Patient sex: M
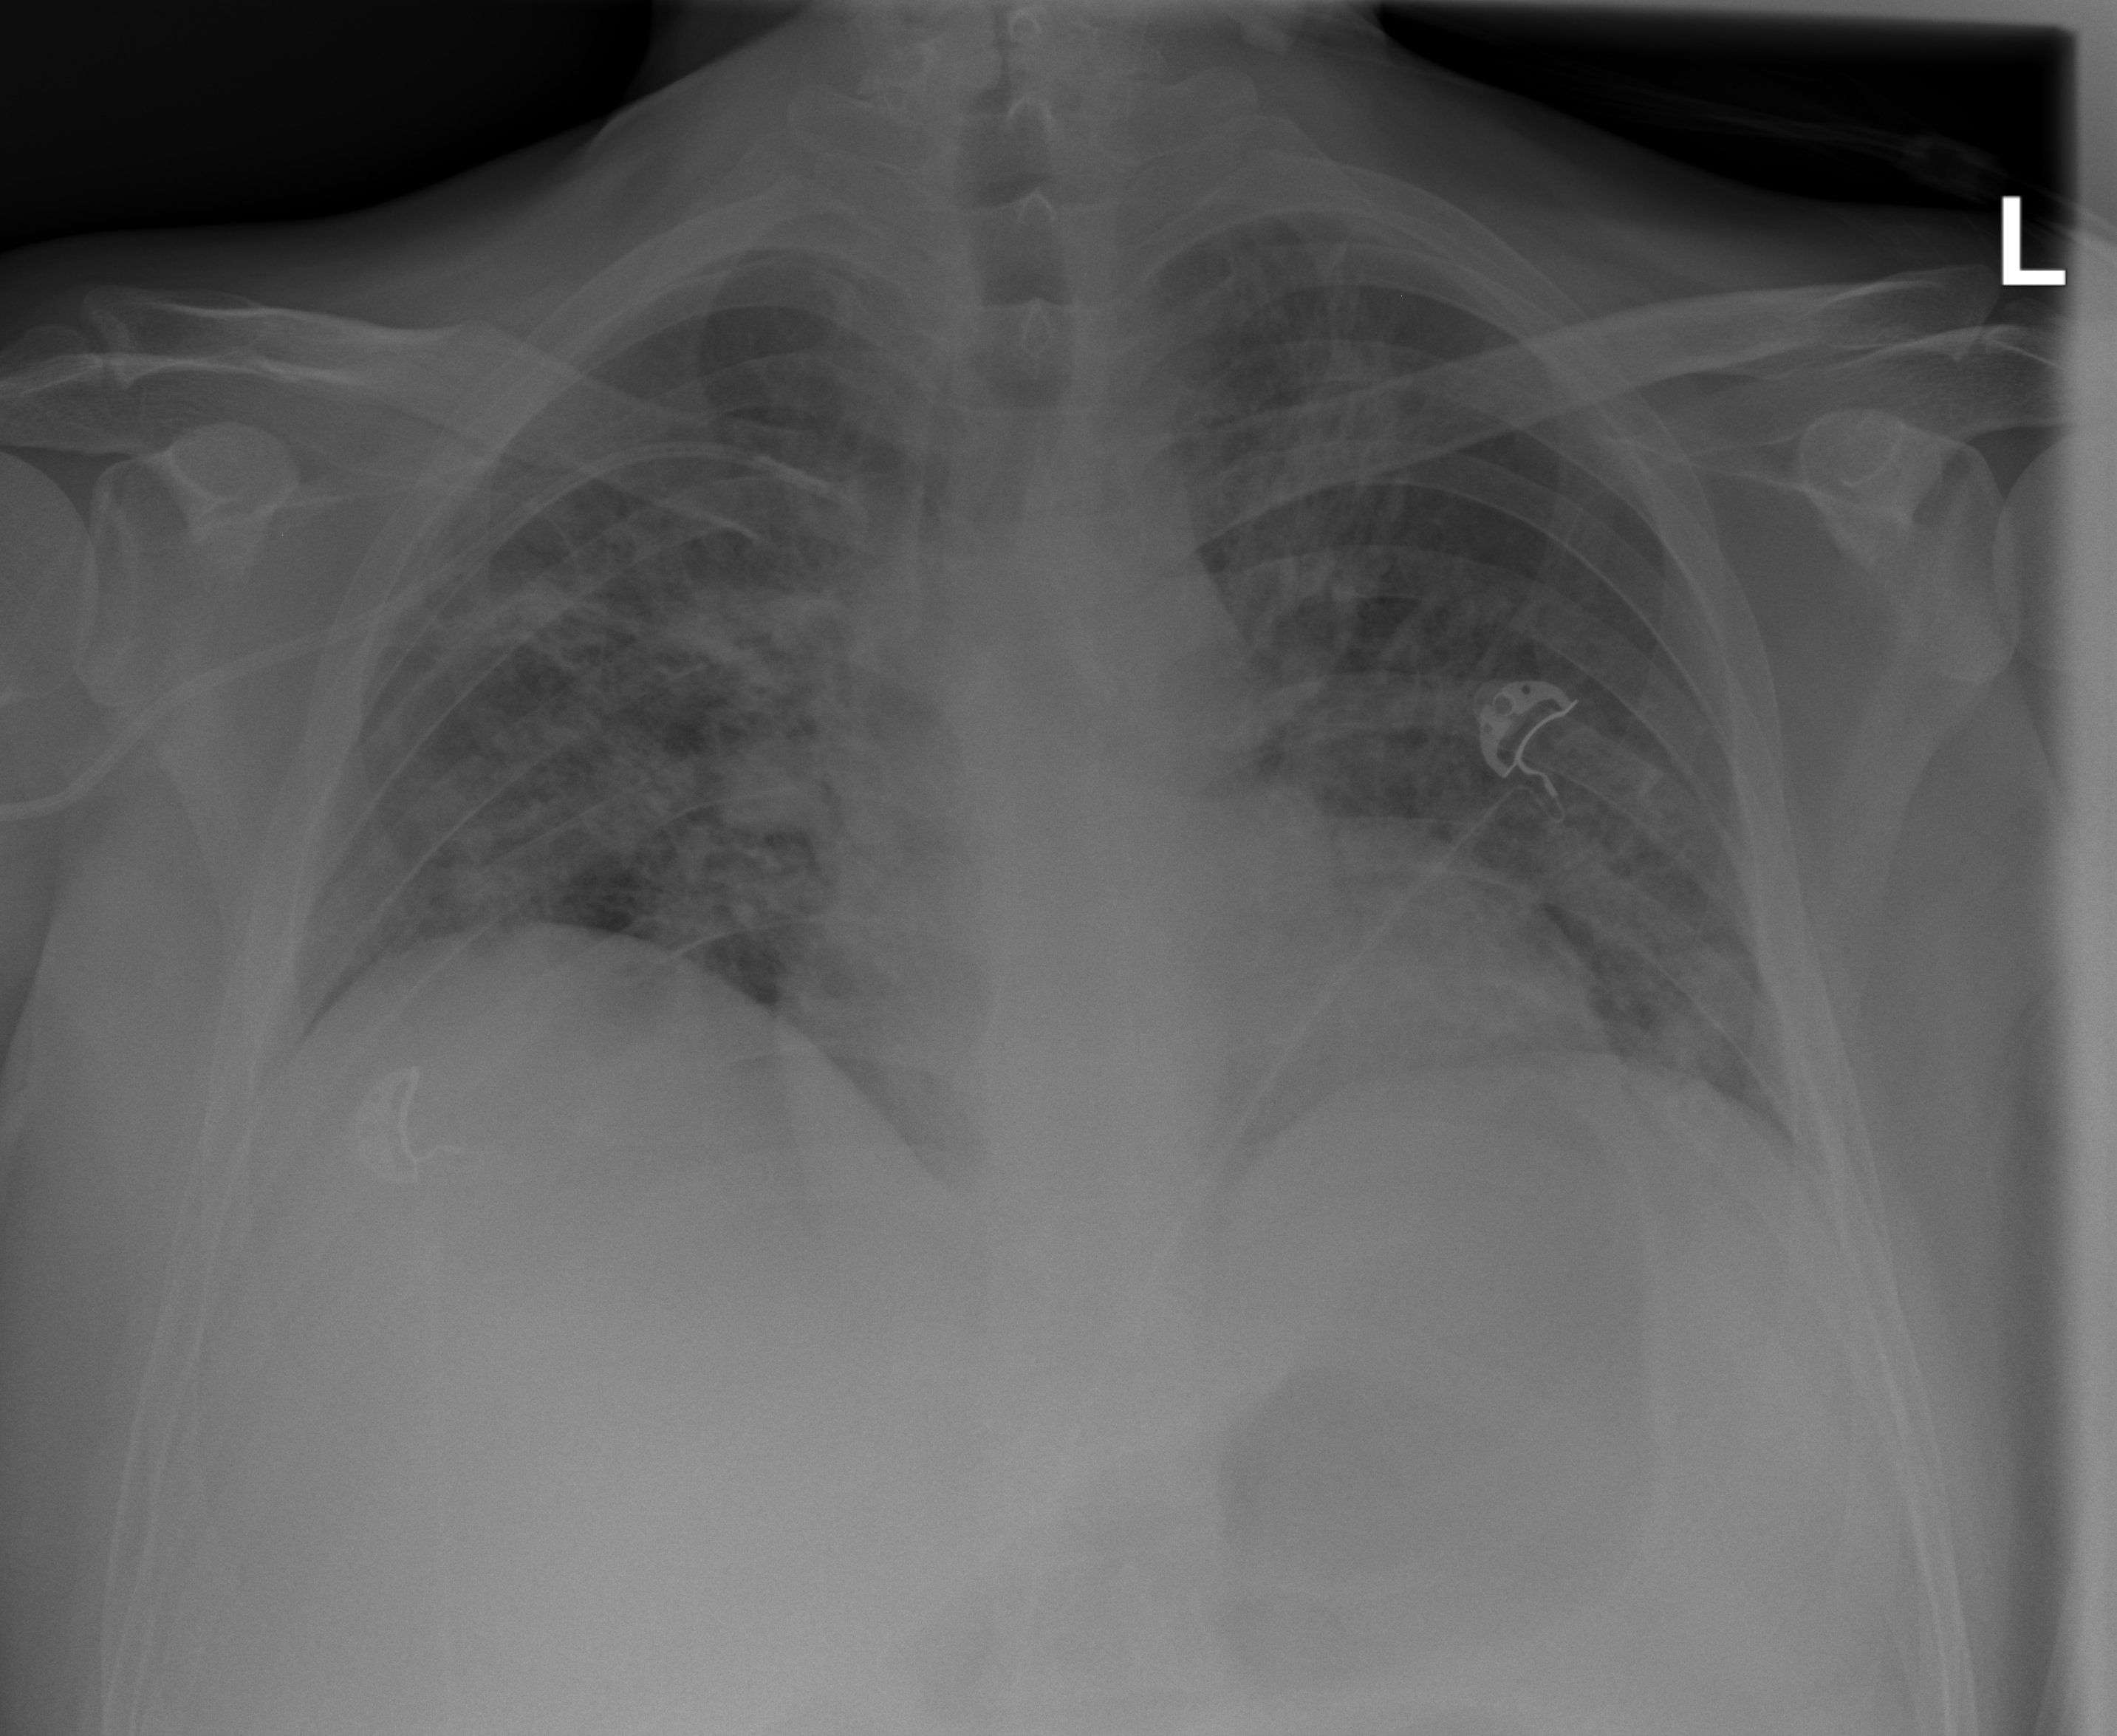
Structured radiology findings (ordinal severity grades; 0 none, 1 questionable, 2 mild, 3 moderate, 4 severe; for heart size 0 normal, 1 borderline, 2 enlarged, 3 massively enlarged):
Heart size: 1
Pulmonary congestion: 1
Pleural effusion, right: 0
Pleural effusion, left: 0
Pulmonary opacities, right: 3
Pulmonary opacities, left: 3
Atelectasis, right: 2
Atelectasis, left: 2